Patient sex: F
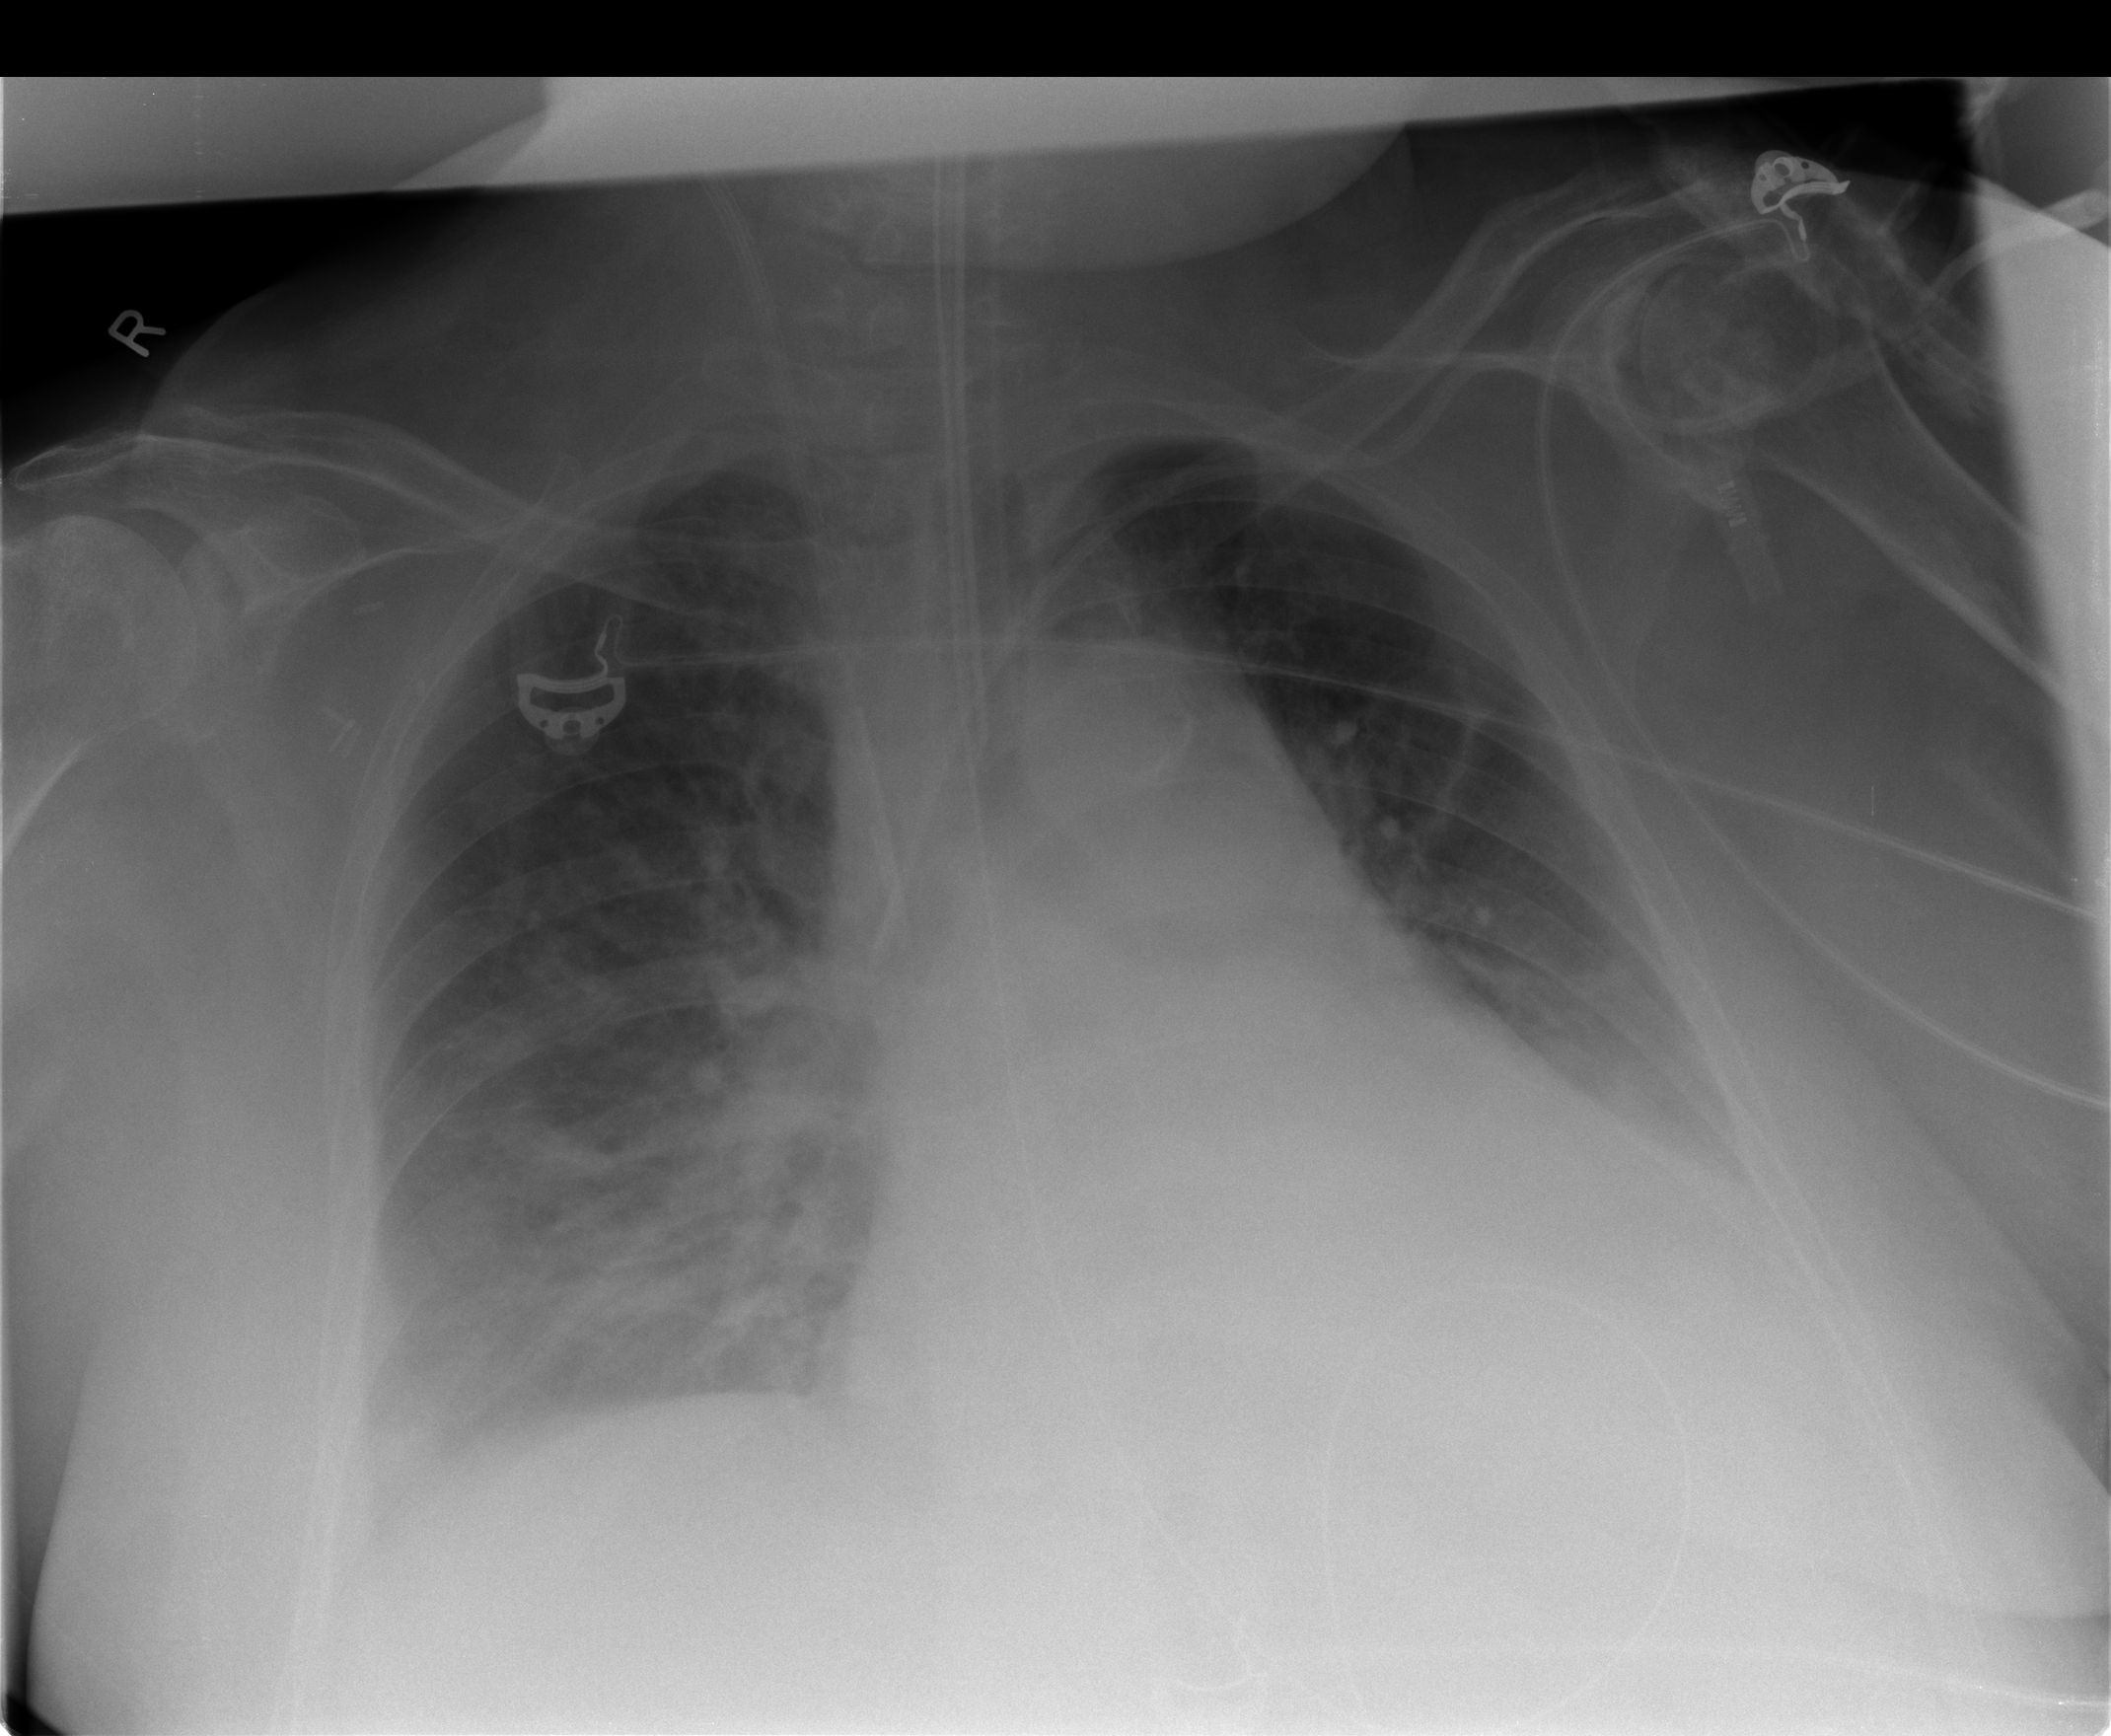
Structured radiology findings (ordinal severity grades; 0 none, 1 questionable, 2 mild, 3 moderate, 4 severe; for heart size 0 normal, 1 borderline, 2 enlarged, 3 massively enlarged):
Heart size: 3
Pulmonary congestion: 2
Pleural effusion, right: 2
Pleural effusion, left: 2
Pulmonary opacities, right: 1
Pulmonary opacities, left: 0
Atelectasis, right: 2
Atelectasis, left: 2